Field crop: maize
Growth stage: 1
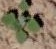
Species: chenopodium